Question: I am trying to create a WPF presentation application where the Primary Window on the Primary Screen will be used to update the content on the Presentation Window, which needs to be on the secondary screen. I am looking for samples or code snippet that can help me do that.

Also I have attempted the following and doesn't work:
'''
protected override void OnStartup(StartupEventArgs e)
{
base.OnStartup(e);
var screens = System.Windows.Forms.Screen.AllScreens;
if (screens.Length > 1)
{
var window = new MainWindow
{
WindowStartupLocation = WindowStartupLocation.Manual,
WindowState = WindowState.Maximized,
Top = screens[0].WorkingArea.Top,
Left = screens[0].WorkingArea.Left,
Topmost = true
};
window.Show();
var pesentationWindow = new PresentationWindow
{
WindowStartupLocation = WindowStartupLocation.Manual,
ShowInTaskbar = false,
Top = screens[1].WorkingArea.Top,
Left = screens[1].WorkingArea.Left,
Topmost = true
};
pesentationWindow.Show();
}
}
'''
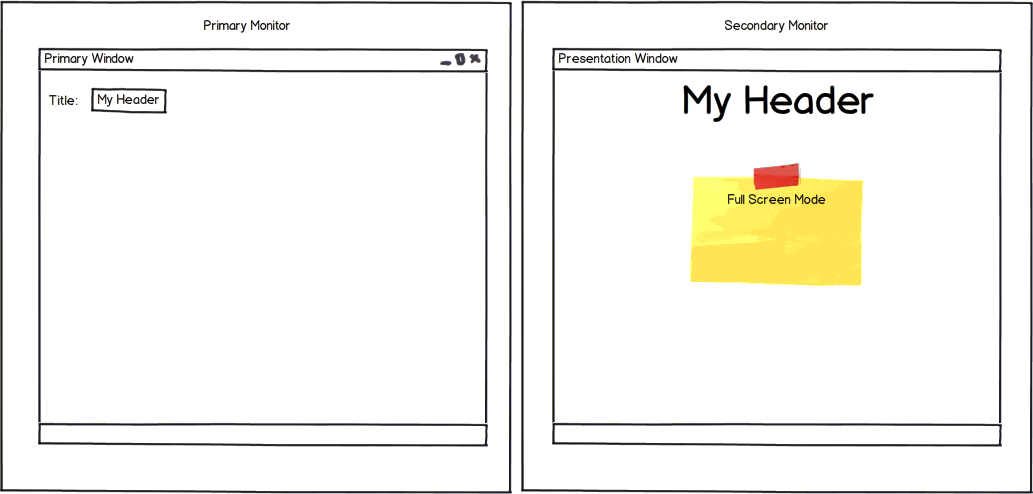
Answer: You can use Screen object in this way
'''
protected override void OnStartup(StartupEventArgs e)
{
base.OnStartup(e);
Window1 w1 = new Window1();
Window2 w2 = new Window2();
Screen s1 = Screen.AllScreens[0];
Screen s2 = Screen.AllScreens[1];
Rectangle r1 = s1.WorkingArea;
Rectangle r2 = s2.WorkingArea;
w1.Top = r1.Top;
w1.Left = r1.Left;
w2.Top = r2.Top;
w2.Left = r2.Left;
w1.Show();
w2.Show();
w2.Owner = w1;
}
'''
Follow this <URL> for more details.